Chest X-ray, PA view. Patient: 83 years old, sex M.
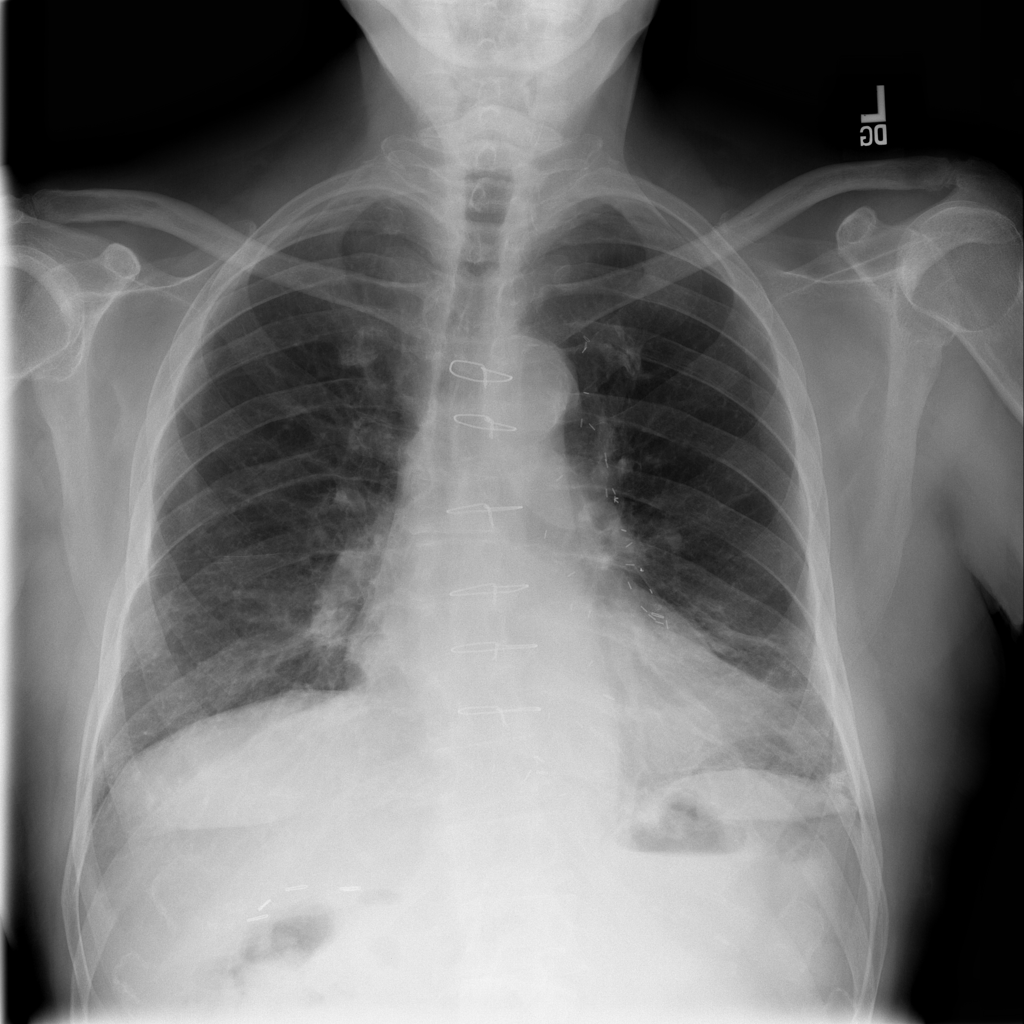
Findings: No Finding